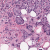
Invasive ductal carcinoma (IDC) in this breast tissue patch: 1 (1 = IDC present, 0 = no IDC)